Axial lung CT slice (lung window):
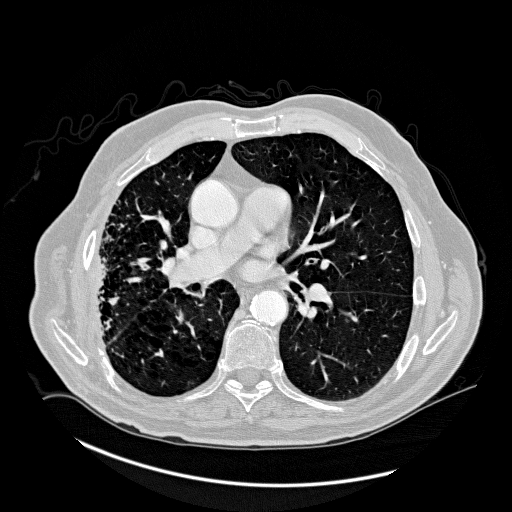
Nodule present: no